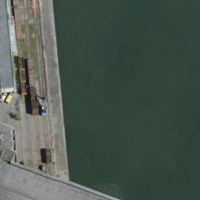
EUNIS habitat code: 57
Species observed at this site:
Chroicocephalus ridibundus
Tachybaptus ruficollis
Rissa tridactyla
Actitis hypoleucos
Mergus merganser
Larus canus